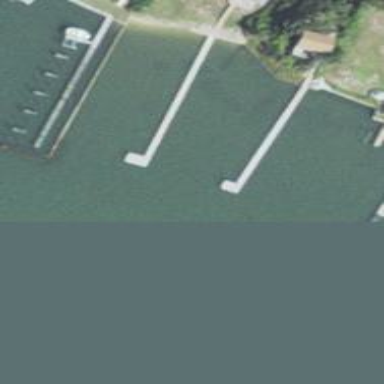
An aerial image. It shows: Pier with mooring facilities.